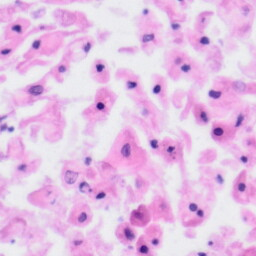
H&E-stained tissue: Tonsil